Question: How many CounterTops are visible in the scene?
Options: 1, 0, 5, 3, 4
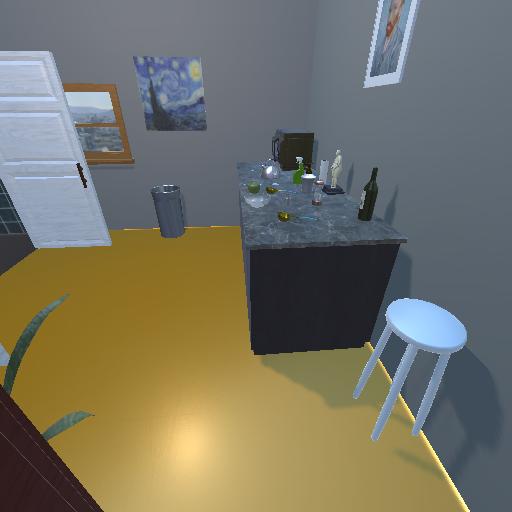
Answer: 1